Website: macys
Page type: customer-info-address
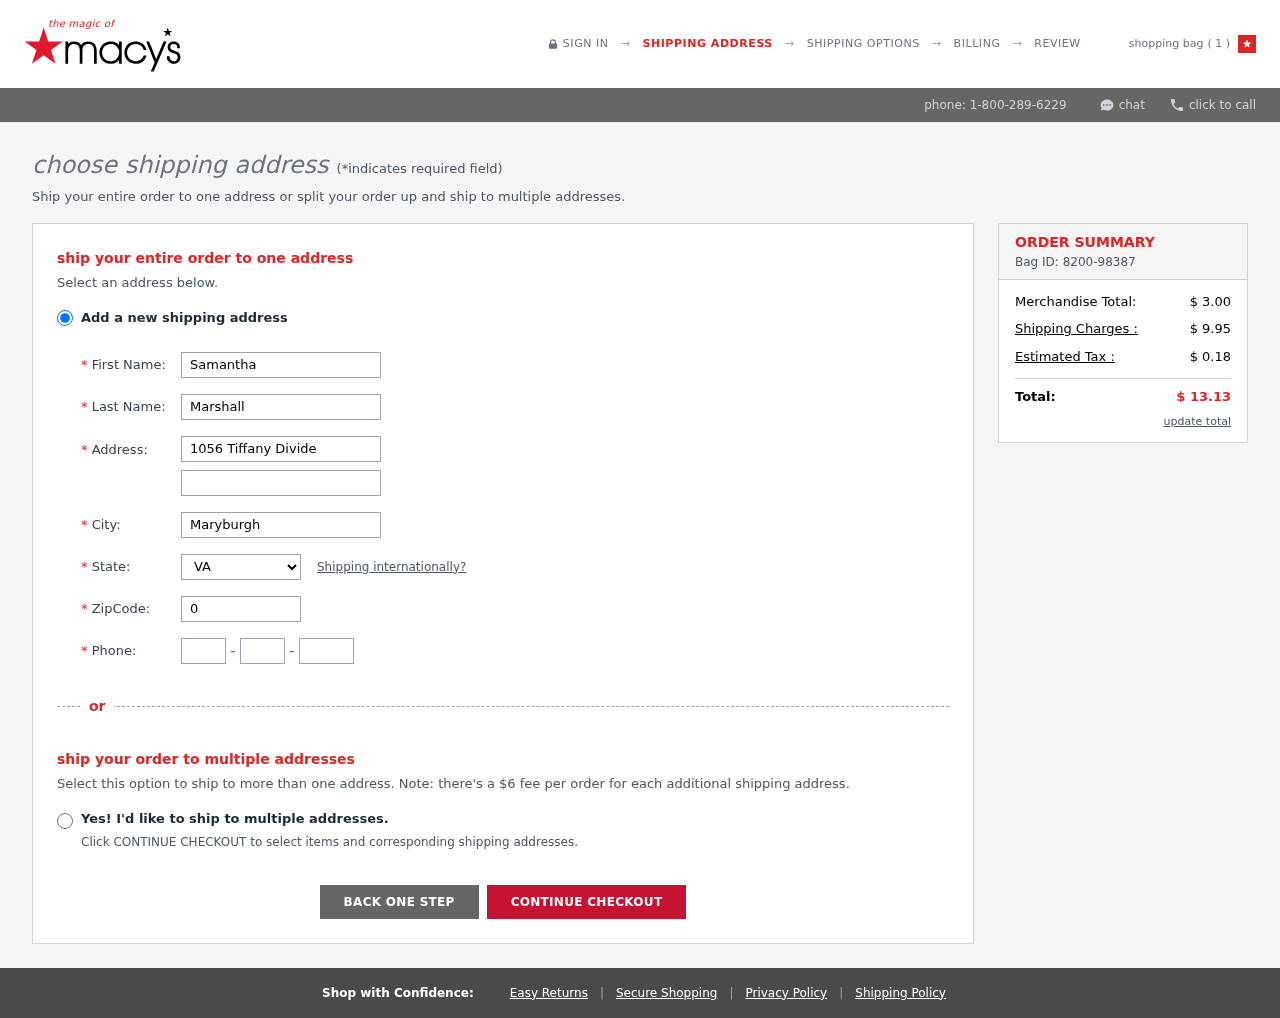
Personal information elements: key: PII_CITY
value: Maryburgh
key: PII_FIRSTNAME
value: Samantha
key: PII_LASTNAME
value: Marshall
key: PII_PHONE_AREA
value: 407
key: PII_PHONE_PREFIX
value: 925
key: PII_PHONE_SUFFIX
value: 5051
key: PII_POSTCODE
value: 07807
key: PII_STATE_ABBR
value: VA
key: PII_STREET
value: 1056 Tiffany Divide
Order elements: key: ORDER_NUM_ITEMS
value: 1
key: ORDER_ID
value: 8200-98387
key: ORDER_SUBTOTAL
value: $ 3.00
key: ORDER_SHIPPING_COST
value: $ 9.95
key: ORDER_TAX
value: $ 0.18
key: ORDER_TOTAL
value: $ 13.13